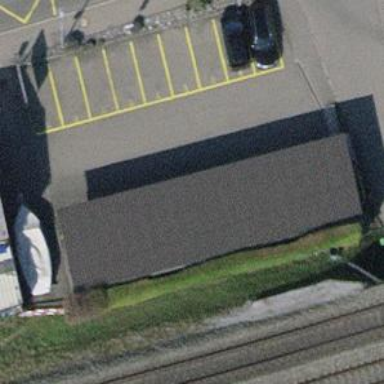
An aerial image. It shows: Carport structure.